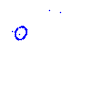
Particle: proton